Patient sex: F
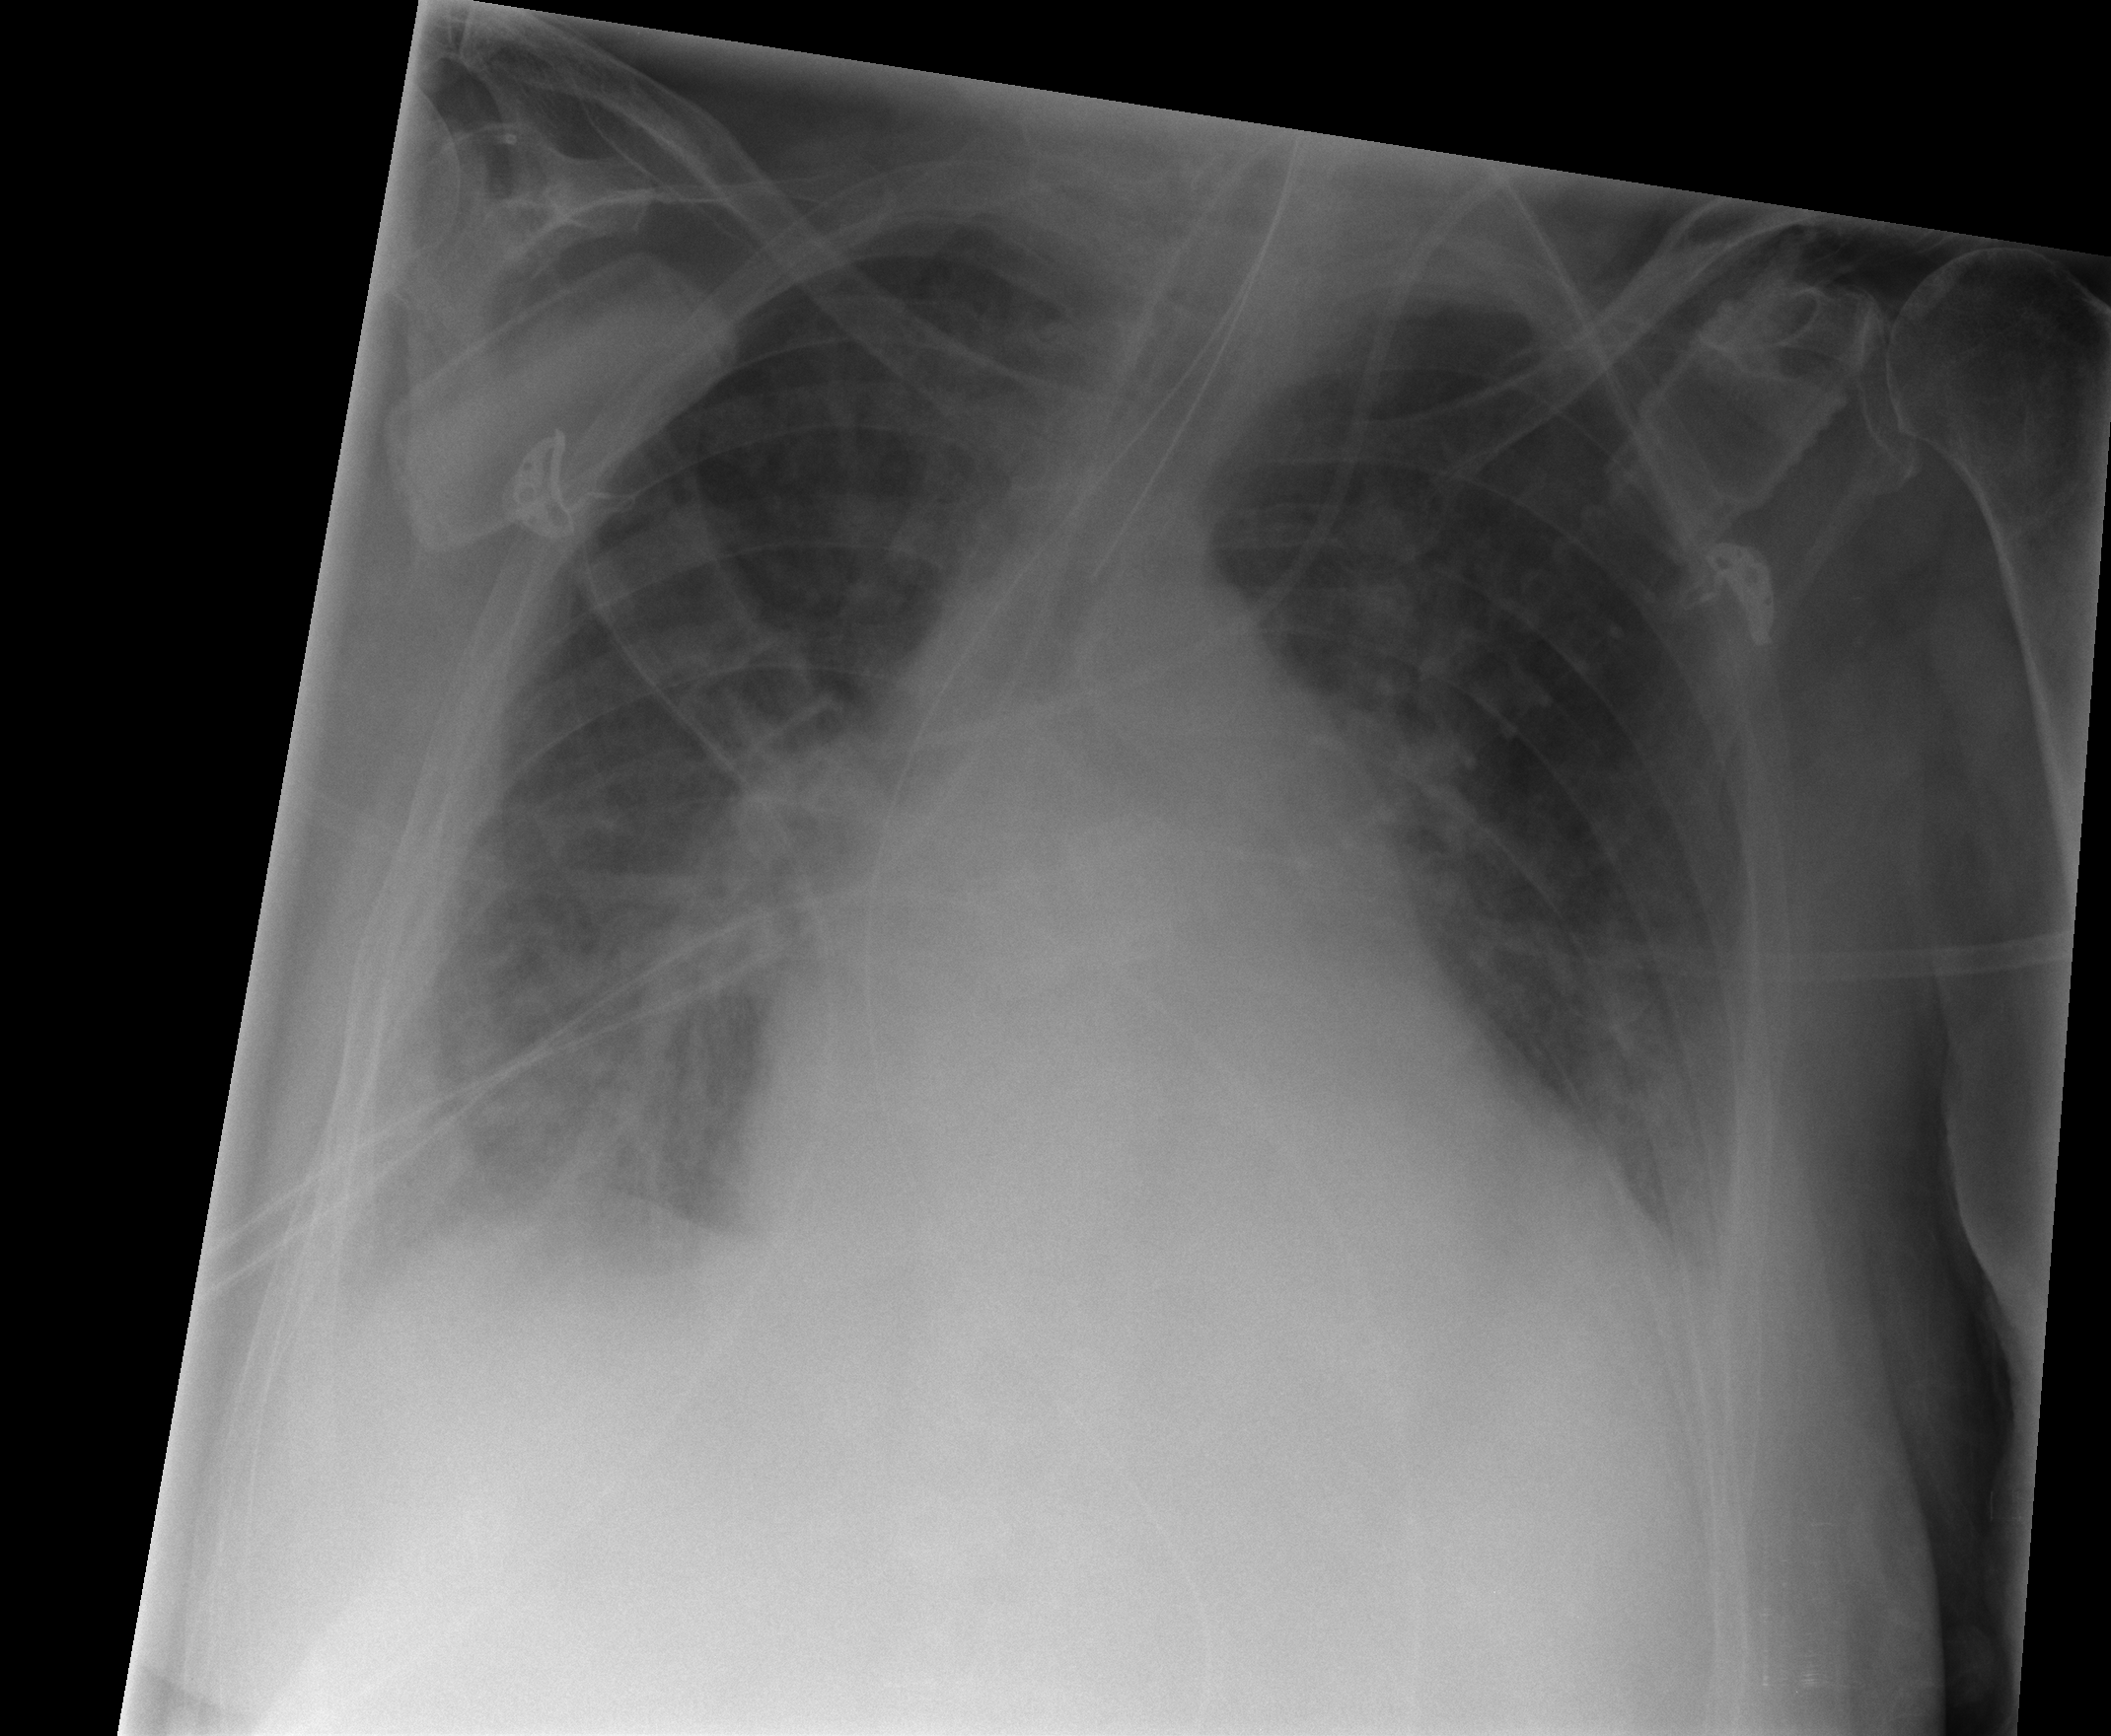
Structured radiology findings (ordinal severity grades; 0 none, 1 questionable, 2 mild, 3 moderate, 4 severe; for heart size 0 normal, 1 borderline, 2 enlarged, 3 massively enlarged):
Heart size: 2
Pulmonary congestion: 3
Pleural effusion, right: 2
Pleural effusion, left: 1
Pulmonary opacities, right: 0
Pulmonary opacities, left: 0
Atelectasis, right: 2
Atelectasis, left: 2